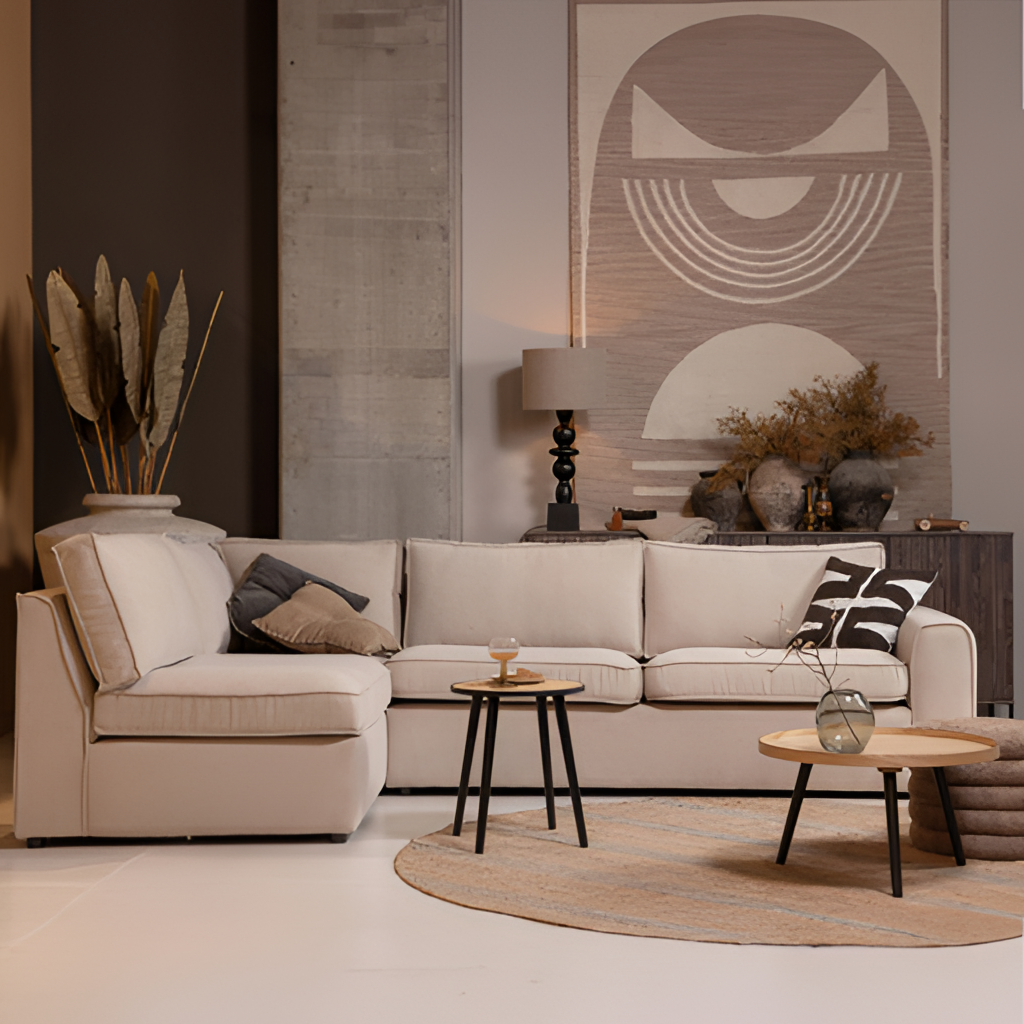
living room, fabric sectional sofa, gray concrete wallpaper, with solid pattern, tile flooring, with large square pattern, modern